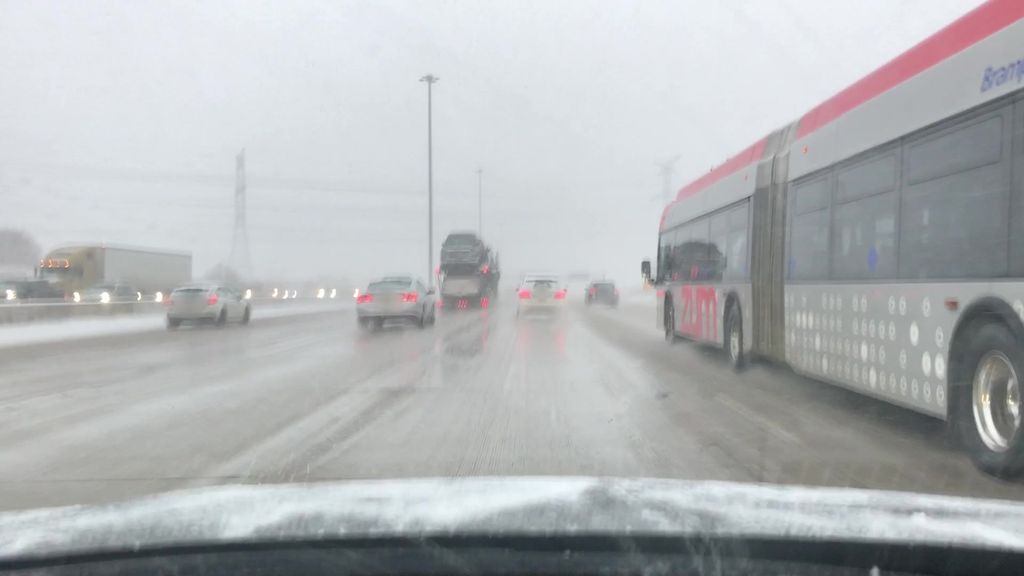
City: toronto